Field crop: maize
Growth stage: 2
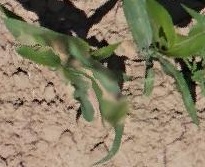
Species: maize